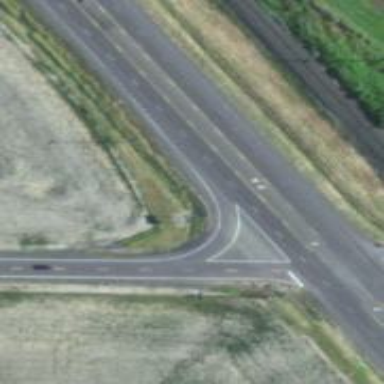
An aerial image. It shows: Trunk link highway.